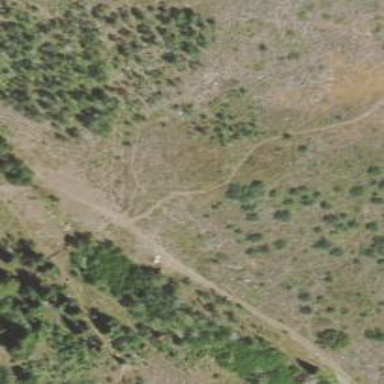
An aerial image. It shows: Intermediate level path with excellent trail visibility. The trail is categorized as backcountry groomed nordic hike and skitour.